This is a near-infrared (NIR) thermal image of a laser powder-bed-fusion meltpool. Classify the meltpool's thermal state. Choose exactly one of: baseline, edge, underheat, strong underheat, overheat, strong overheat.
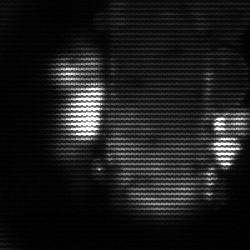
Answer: strong underheat